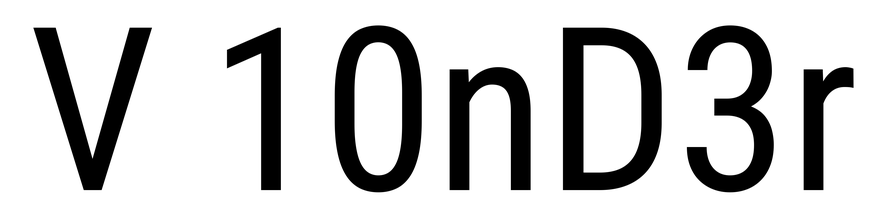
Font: Roboto_Condensed_Regular